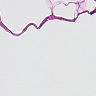
Metastatic tissue present: no